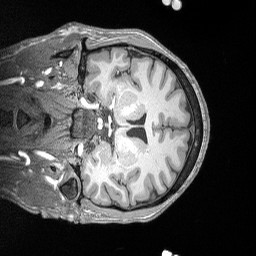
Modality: T1w
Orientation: coronal
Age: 37
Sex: male
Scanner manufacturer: siemens
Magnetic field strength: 3 T
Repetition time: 2.53 s
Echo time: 0.00164 s